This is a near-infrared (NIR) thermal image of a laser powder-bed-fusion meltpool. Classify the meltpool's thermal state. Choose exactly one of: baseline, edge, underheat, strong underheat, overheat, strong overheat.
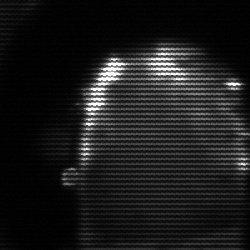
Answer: baseline